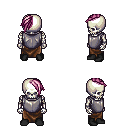
a pixel art fantasy rpg character, male body template, skeleton, steel chest armor, robe skirt, pink long mohawk hairstyle, black shoes, four views (front, back, left, right), 2x2 character sprite sheet, small pixel art, hard edges, no anti-aliasing